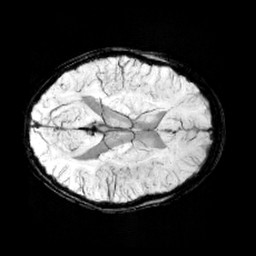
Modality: minIP
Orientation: axial
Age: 10
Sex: female
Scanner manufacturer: siemens
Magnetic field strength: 3 T
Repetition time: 0.027 s
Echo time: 0.02 s